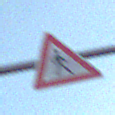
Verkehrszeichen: FussgaengerLinks
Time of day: SunriseSunset
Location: Outdoor (Nature)
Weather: Clear
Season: Winter
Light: Natural